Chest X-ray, PA view. Patient: 40 years old, sex F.
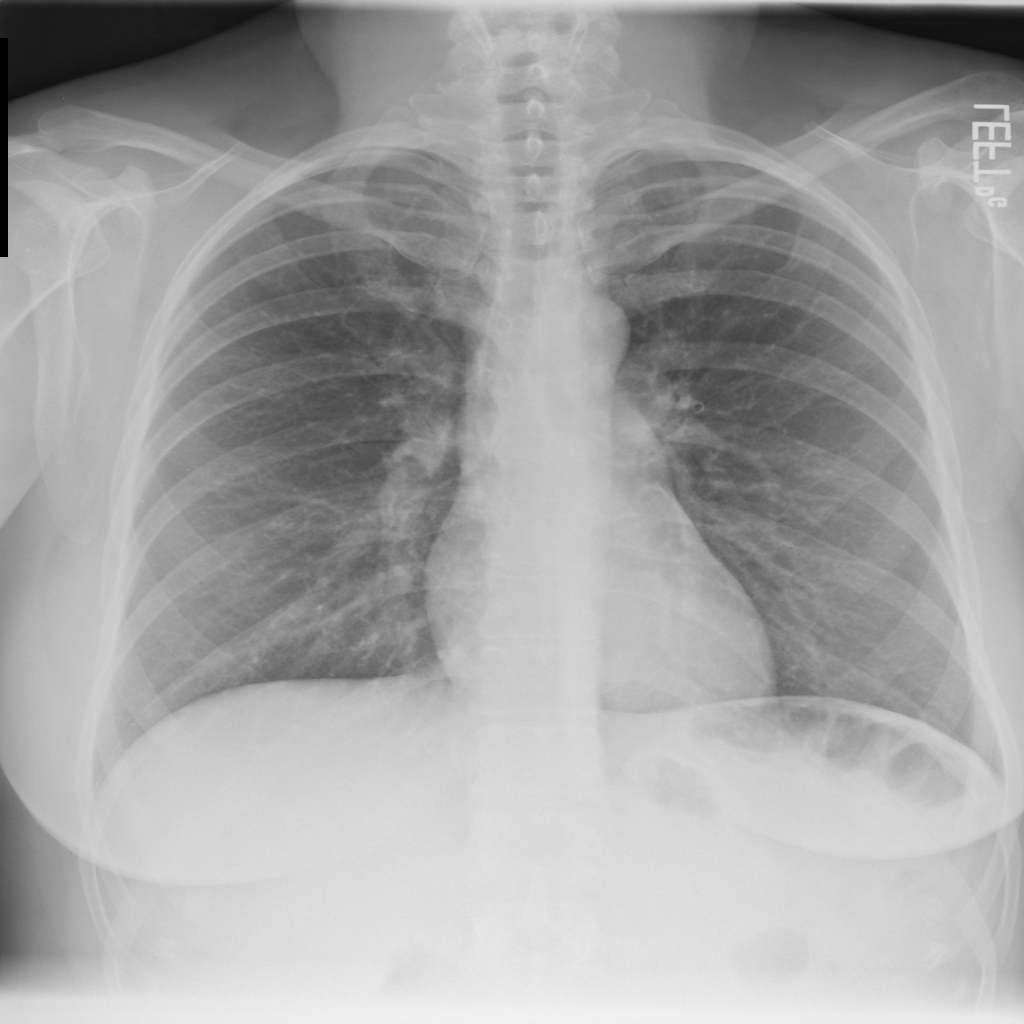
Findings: No Finding